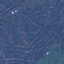
Land use / land cover: Residential